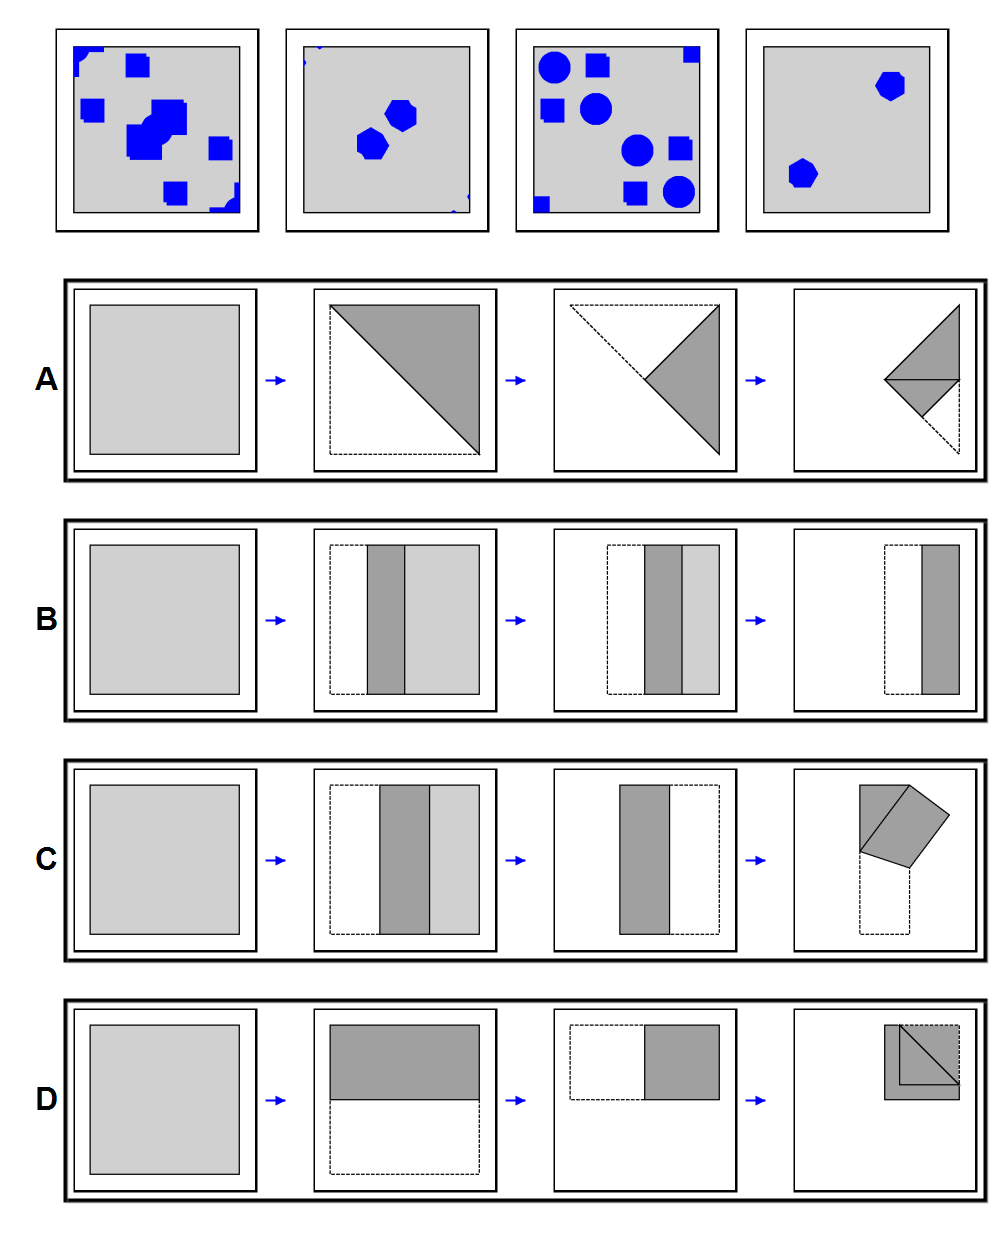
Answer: A